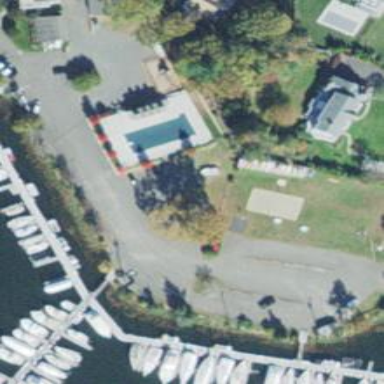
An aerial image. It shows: Boatyard located near waterway.